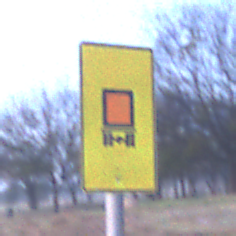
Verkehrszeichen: KennzeichnungspflichtigeFahrzeugeGefaehrlicheGueterOhnePfeilsymbol
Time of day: SunriseSunset
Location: Outdoor (Nature)
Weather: Clear
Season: NotSpecified
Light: Natural